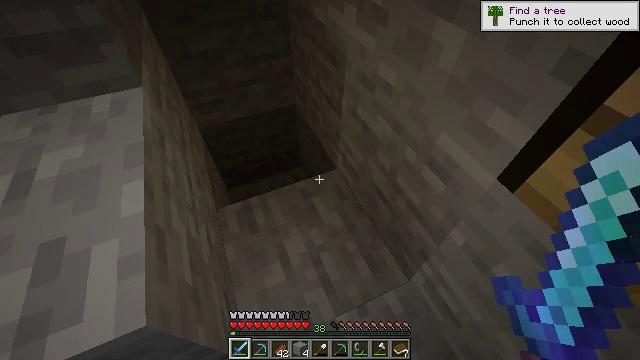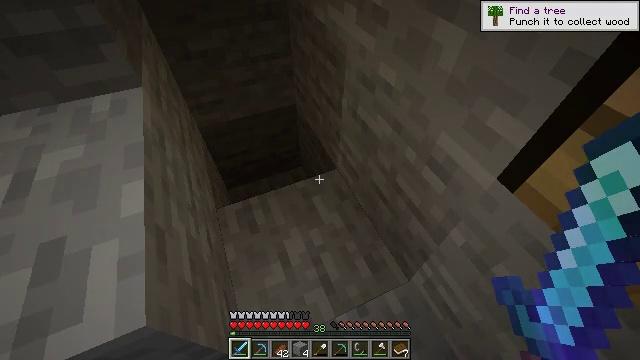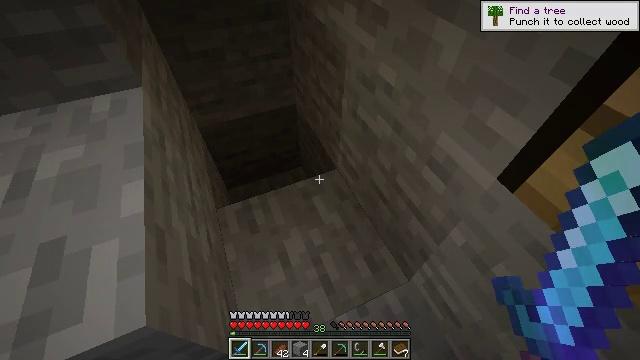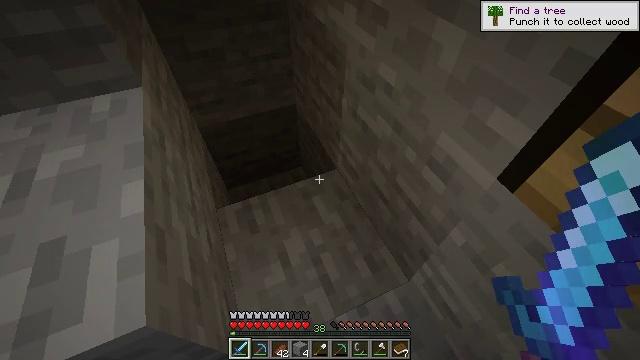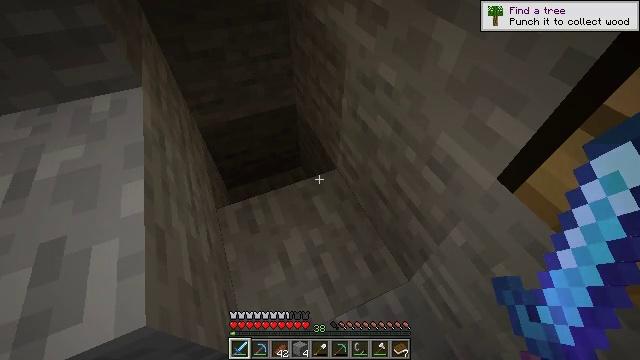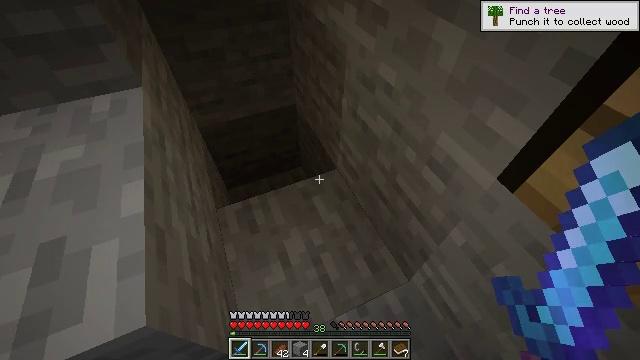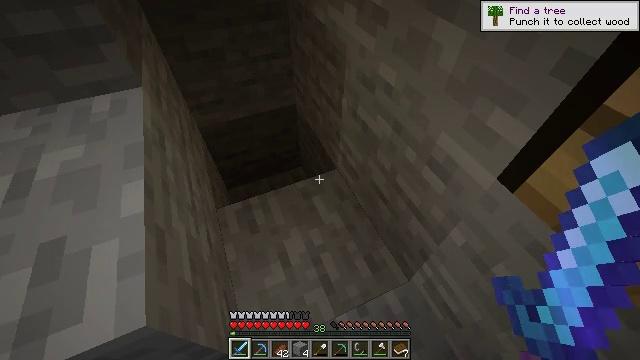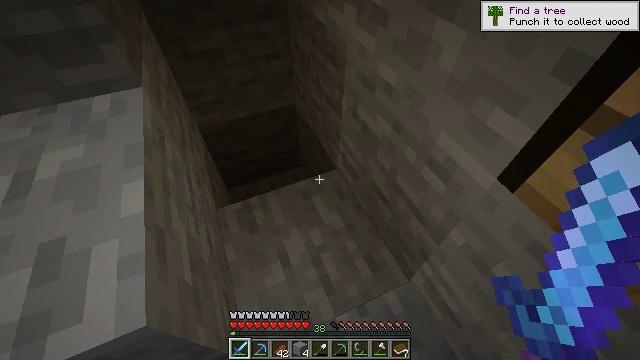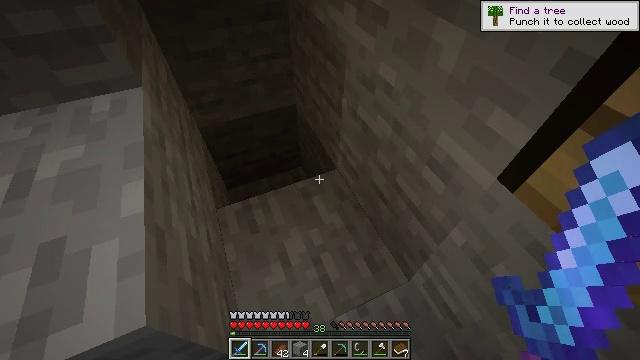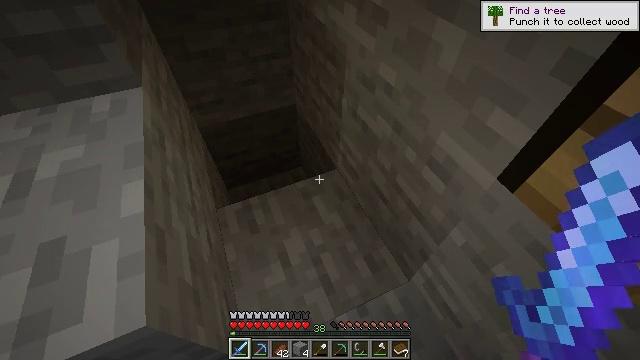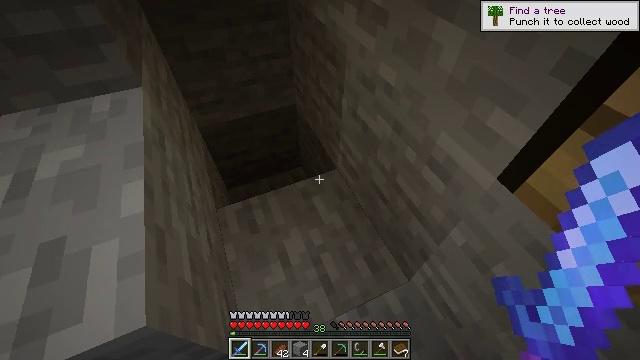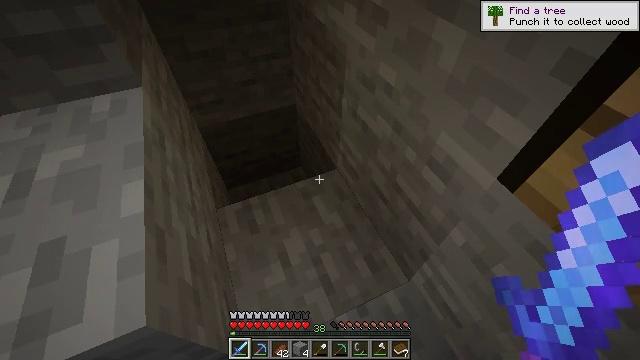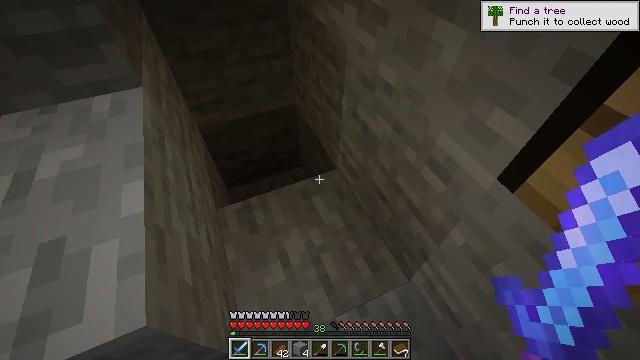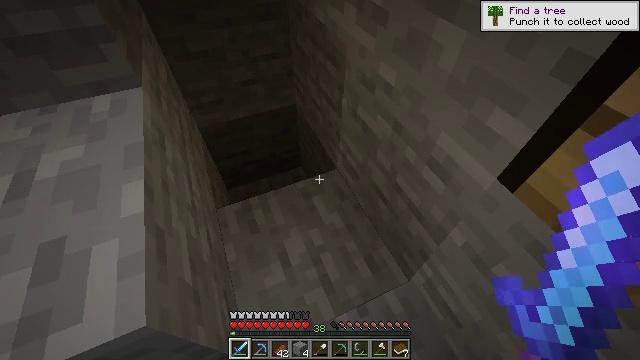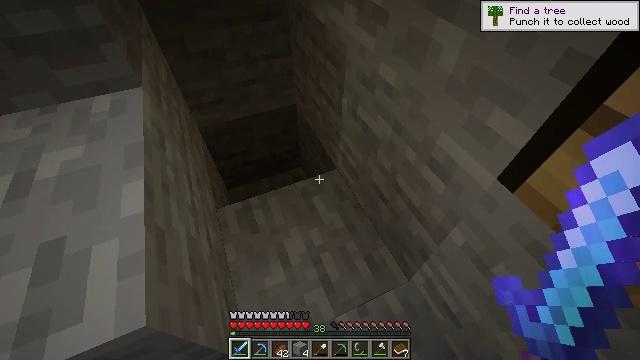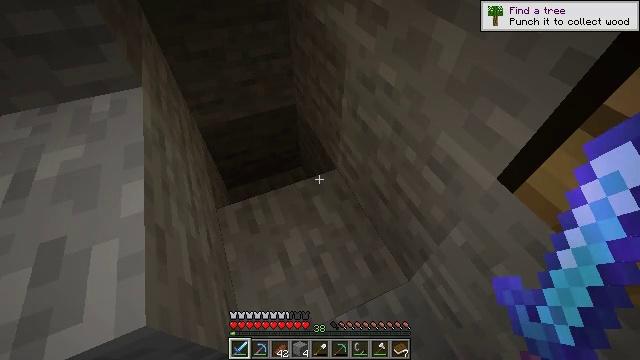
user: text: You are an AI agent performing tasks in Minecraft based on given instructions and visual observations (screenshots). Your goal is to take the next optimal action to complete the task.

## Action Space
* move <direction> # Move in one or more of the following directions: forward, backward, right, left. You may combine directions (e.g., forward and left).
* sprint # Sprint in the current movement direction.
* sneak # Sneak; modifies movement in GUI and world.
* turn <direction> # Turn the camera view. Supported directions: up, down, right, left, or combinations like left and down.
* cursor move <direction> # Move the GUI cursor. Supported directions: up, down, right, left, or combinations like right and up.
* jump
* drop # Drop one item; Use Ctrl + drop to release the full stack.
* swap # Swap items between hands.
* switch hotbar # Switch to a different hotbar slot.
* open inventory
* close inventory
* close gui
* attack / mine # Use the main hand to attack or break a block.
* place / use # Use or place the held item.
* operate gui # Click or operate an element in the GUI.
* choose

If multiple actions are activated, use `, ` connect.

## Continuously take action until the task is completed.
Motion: motion action
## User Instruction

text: Kill a skeleton.
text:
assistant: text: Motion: no_op
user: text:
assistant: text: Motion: no_op
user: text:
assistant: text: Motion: no_op
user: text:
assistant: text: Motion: no_op
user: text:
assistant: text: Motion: no_op
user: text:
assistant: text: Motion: no_op
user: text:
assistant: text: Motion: no_op
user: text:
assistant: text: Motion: no_op
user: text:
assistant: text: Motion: no_op
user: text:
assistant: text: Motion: no_op
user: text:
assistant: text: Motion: no_op
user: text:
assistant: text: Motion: no_op
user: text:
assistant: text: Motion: no_op
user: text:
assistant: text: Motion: no_op
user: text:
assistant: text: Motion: no_op
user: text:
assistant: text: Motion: no_op
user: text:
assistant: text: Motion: no_op
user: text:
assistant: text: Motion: no_op
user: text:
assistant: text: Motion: no_op
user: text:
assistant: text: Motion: no_op
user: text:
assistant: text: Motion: no_op
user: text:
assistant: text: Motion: no_op
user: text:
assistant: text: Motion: no_op
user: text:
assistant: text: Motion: no_op
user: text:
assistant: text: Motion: no_op
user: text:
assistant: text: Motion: no_op
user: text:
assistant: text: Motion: no_op
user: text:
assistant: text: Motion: no_op
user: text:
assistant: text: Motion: no_op
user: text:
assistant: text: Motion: no_op